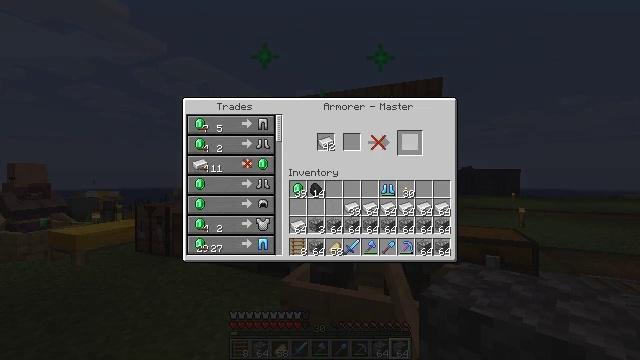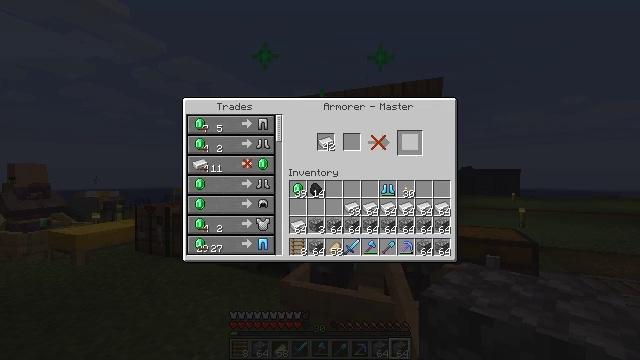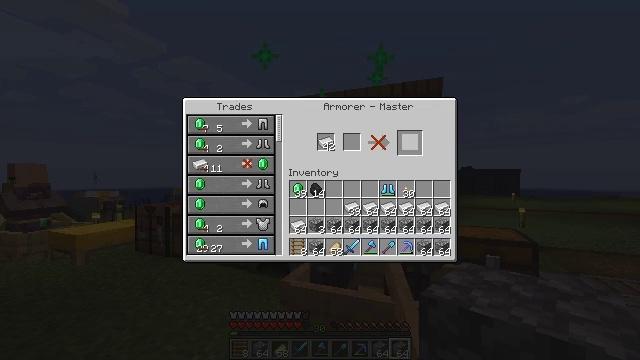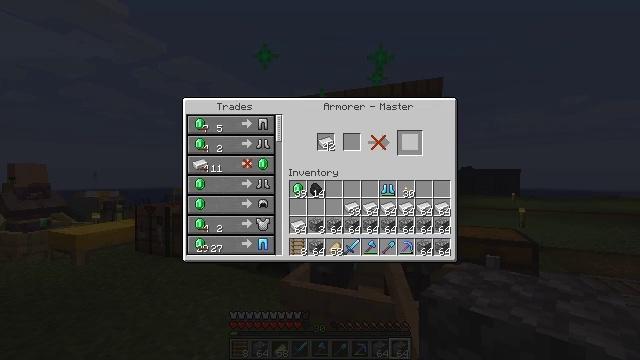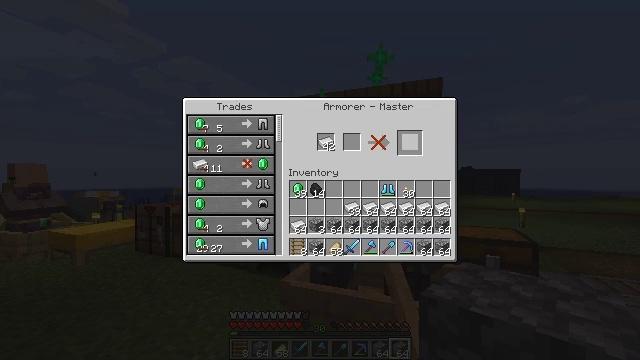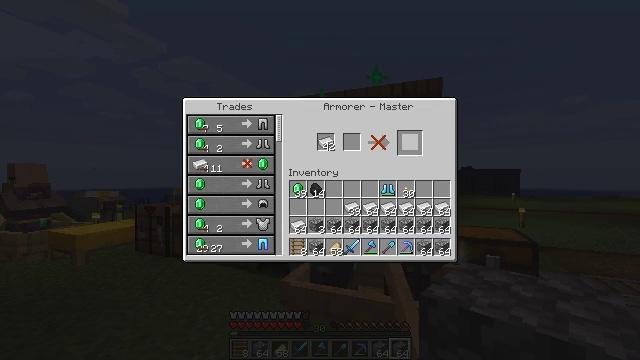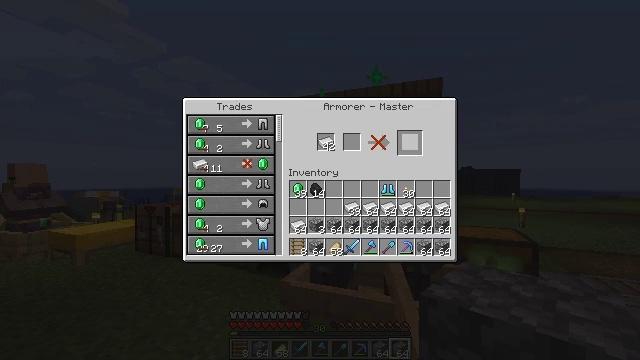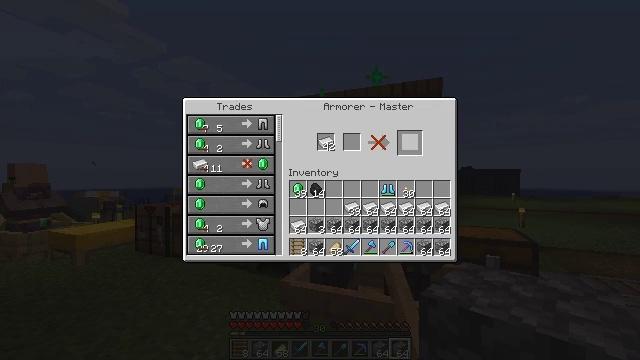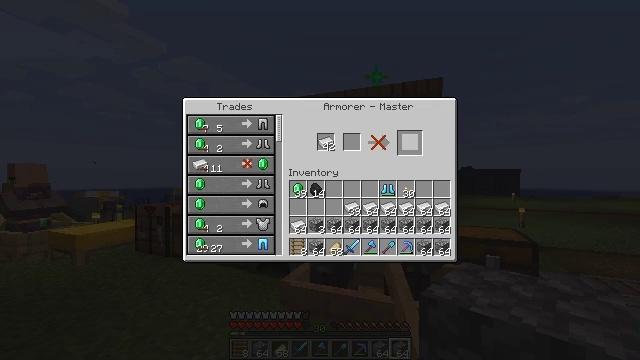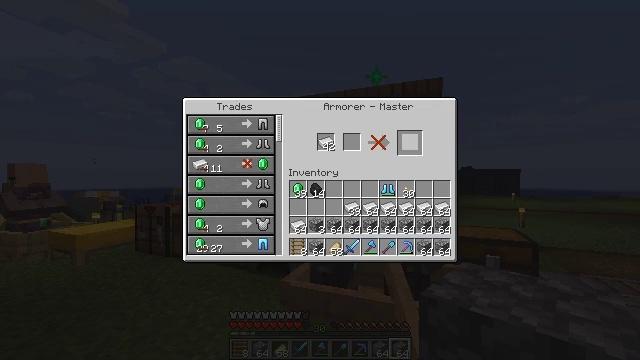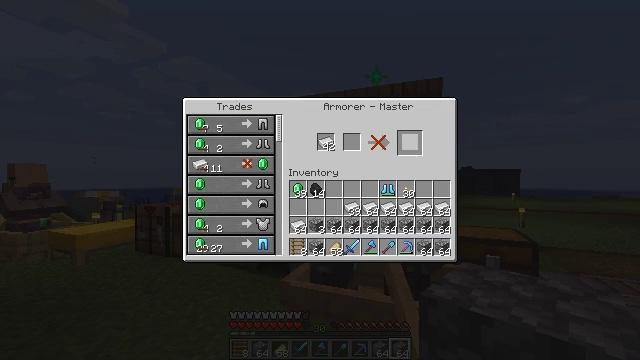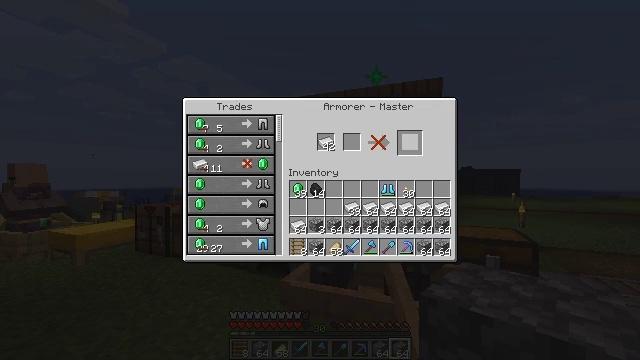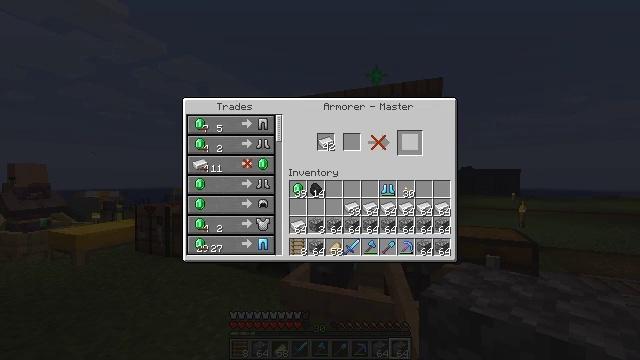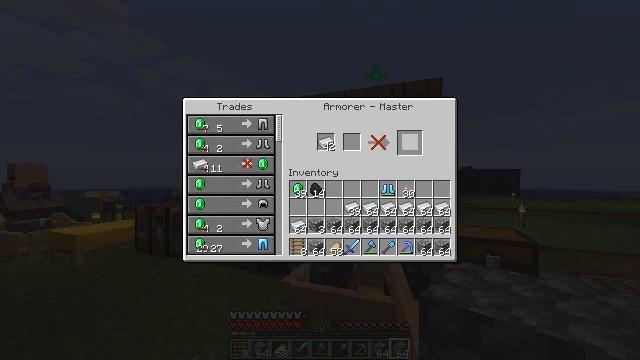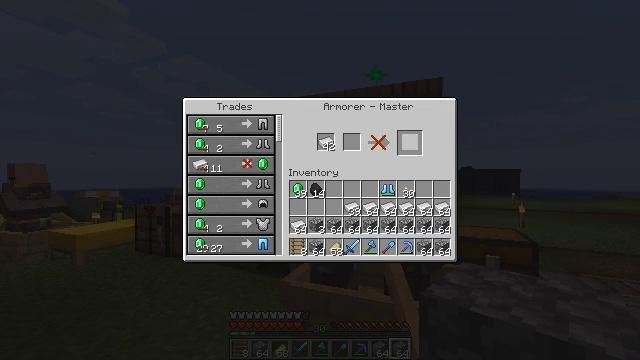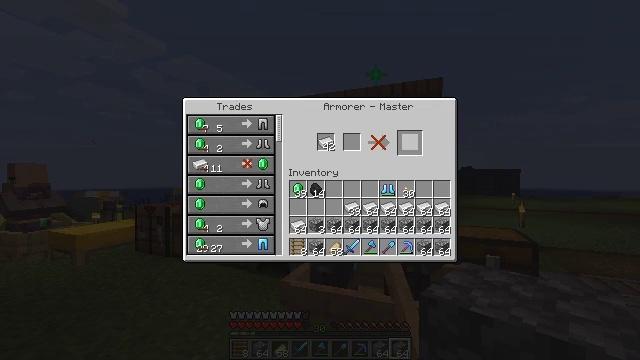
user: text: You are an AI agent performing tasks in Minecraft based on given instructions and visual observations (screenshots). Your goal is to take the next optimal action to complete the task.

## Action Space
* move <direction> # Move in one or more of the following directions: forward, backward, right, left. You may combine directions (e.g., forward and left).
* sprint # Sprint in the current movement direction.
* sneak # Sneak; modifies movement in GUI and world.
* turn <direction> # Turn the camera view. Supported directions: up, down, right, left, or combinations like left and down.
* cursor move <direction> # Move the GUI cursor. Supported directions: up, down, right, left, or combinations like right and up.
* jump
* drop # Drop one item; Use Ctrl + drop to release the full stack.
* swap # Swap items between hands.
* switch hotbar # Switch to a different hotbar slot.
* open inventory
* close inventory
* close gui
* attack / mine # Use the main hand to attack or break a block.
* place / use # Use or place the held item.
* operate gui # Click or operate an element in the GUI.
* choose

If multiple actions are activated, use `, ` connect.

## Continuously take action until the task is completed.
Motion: motion action
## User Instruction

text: Make a diamond hoe with sticks and diamonds.
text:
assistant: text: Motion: sneak, open gui
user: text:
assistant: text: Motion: sneak
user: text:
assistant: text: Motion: sneak
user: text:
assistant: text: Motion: sneak
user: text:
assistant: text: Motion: sneak
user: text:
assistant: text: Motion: sneak
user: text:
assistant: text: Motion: sneak
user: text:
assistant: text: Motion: sneak
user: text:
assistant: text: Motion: sneak
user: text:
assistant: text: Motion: sneak
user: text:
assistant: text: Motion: no_op
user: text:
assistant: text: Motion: no_op
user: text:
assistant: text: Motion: no_op
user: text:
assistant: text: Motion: no_op
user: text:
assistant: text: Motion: no_op
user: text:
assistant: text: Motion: no_op
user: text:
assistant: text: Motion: no_op
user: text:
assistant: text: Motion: no_op
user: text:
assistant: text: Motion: no_op
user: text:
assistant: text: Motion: no_op
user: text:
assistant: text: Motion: no_op
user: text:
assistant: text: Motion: no_op
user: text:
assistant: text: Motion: no_op
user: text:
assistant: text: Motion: no_op
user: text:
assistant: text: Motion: no_op
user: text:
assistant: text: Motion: no_op
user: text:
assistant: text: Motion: no_op
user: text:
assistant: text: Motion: no_op
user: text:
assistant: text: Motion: no_op
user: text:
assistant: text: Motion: no_op